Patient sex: M
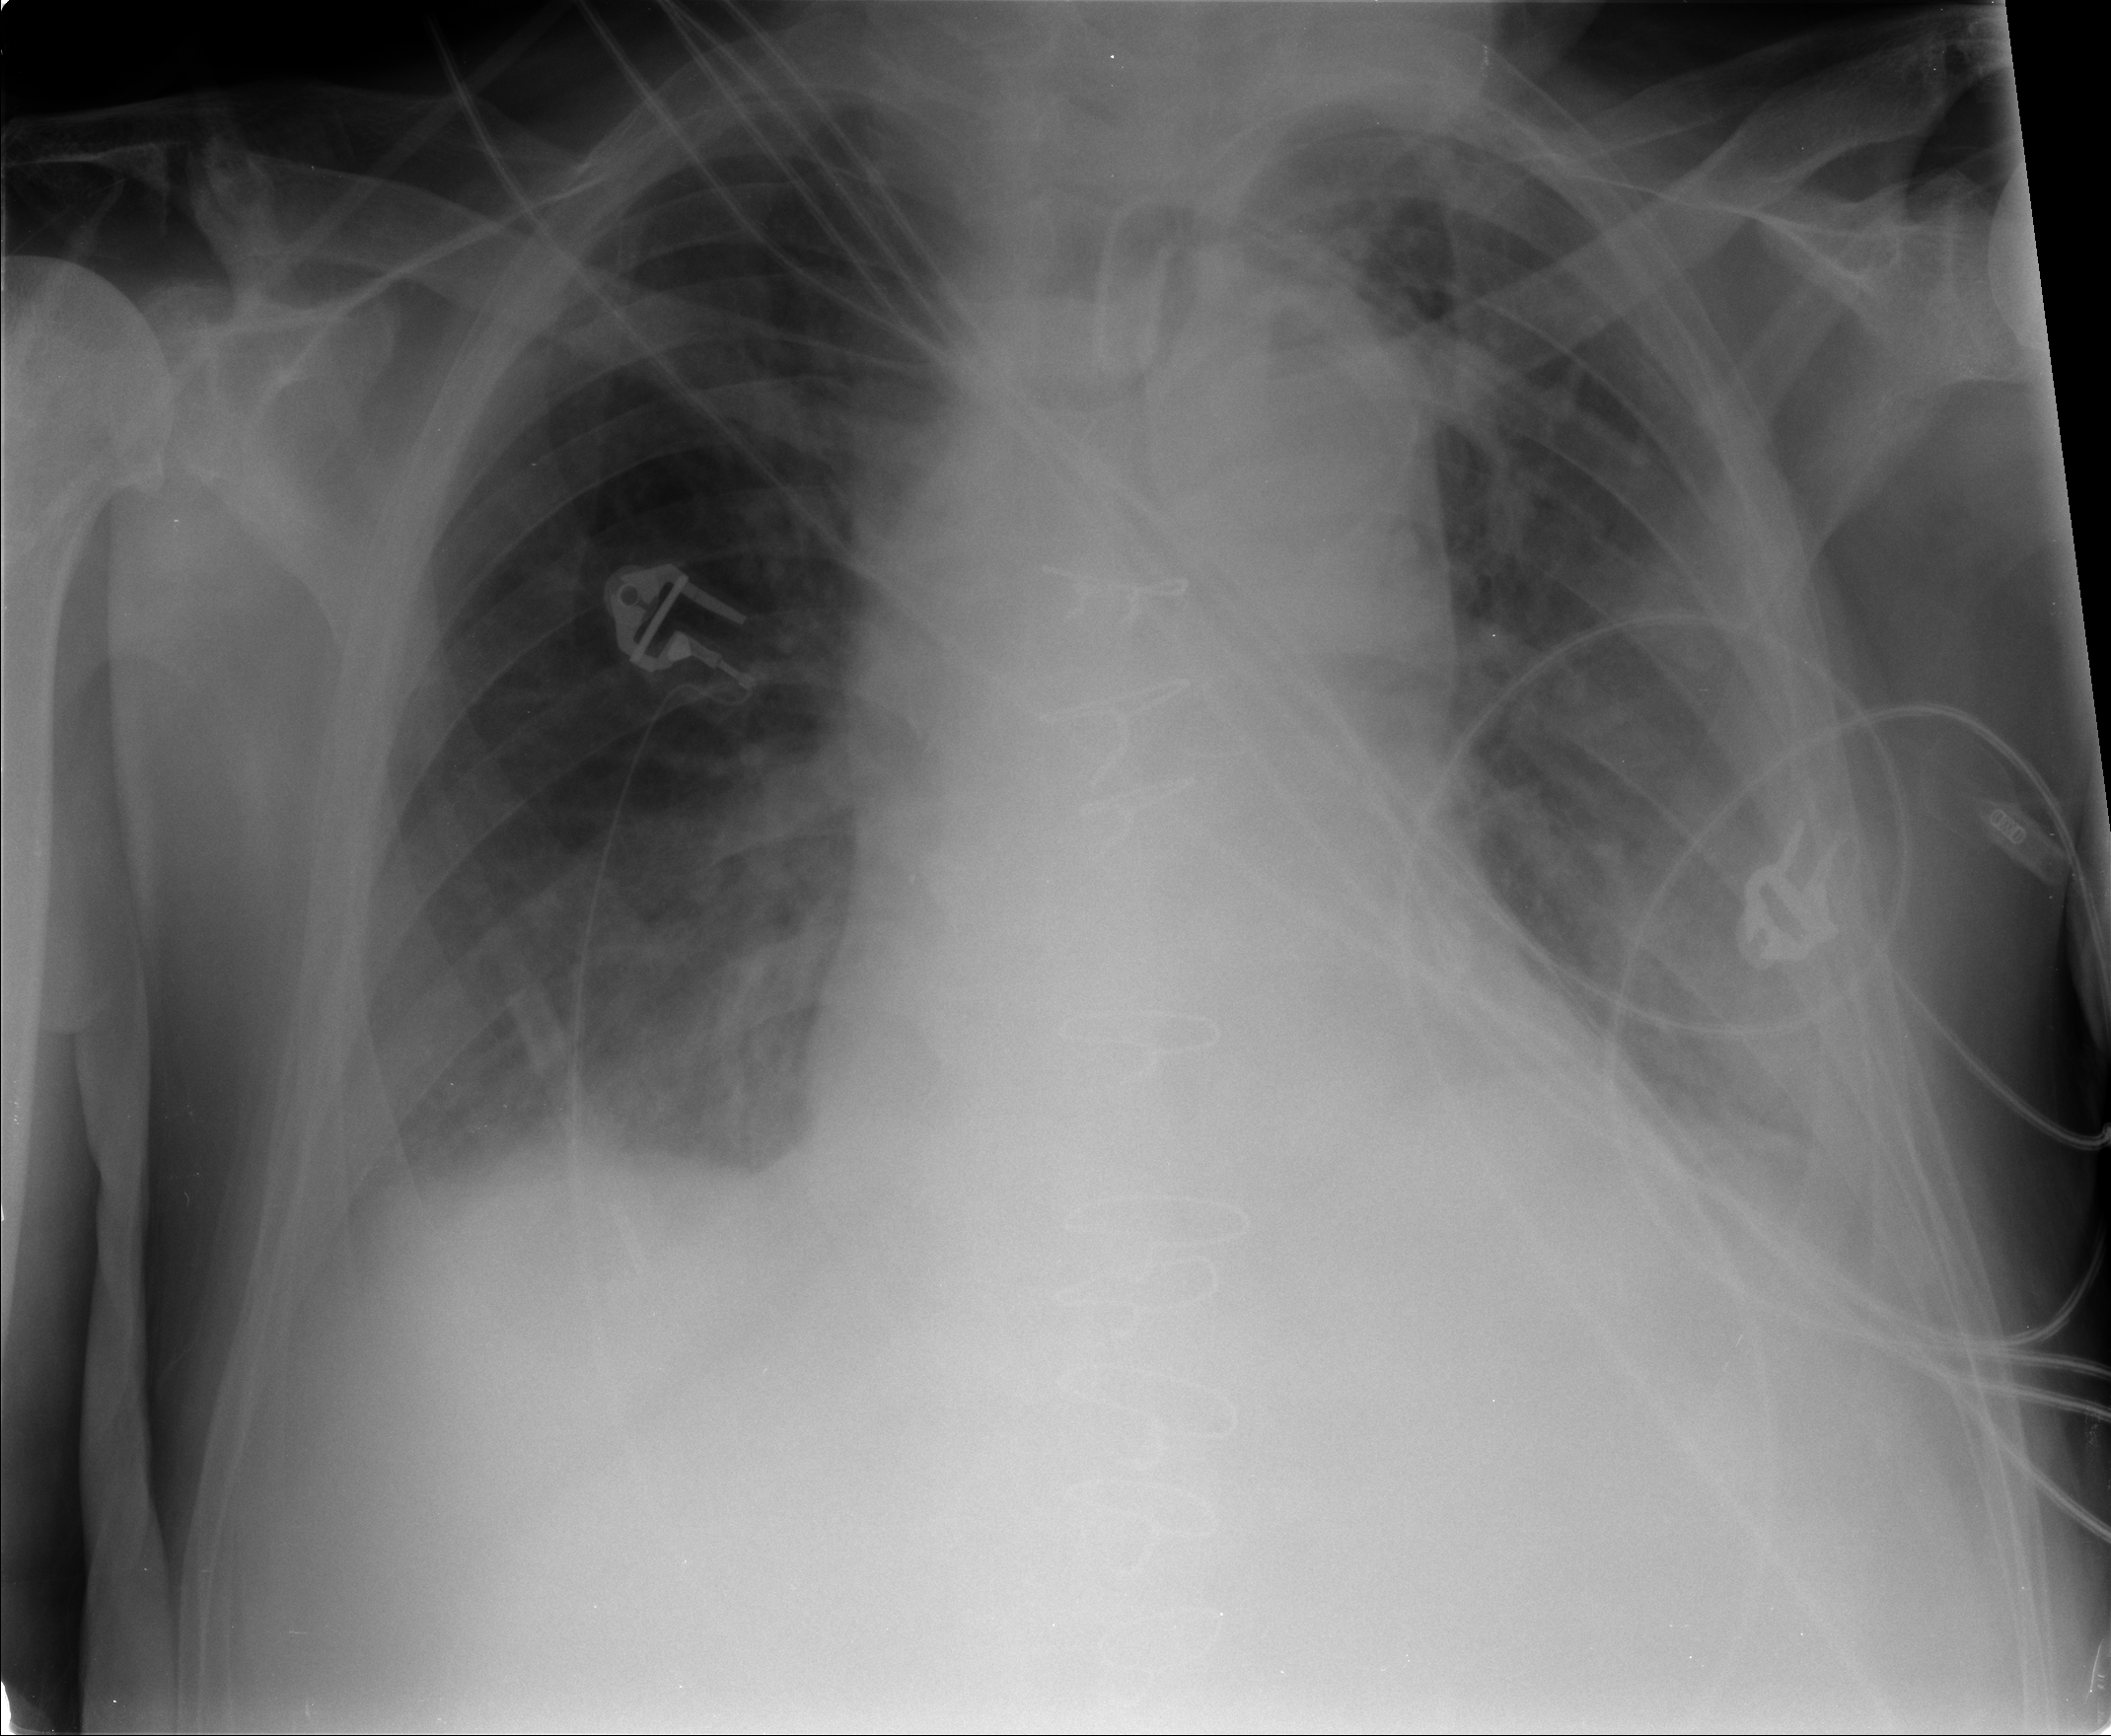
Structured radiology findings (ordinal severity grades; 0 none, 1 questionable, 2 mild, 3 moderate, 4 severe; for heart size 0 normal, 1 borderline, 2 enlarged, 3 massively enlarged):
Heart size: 2
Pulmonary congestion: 2
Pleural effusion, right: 2
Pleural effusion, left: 2
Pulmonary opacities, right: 0
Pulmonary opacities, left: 2
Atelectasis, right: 2
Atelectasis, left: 2